The image is the raw time-domain waveform of a rolling-element bearing's vibration signal. Based on the visible evidence, which condition applies: normal, inner_race, outer_race, ball?
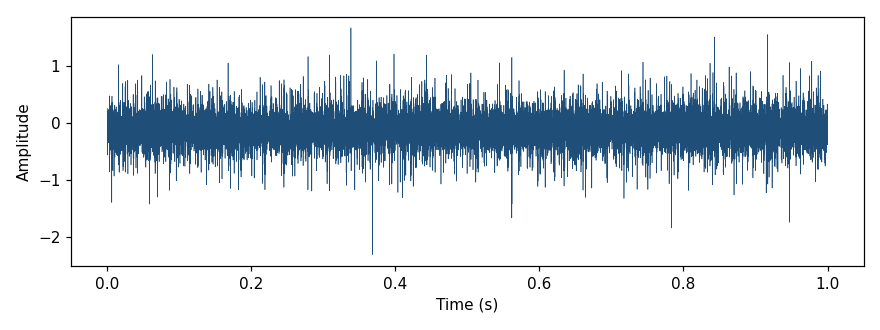
Answer: inner_race